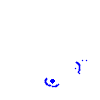
Particle: pion